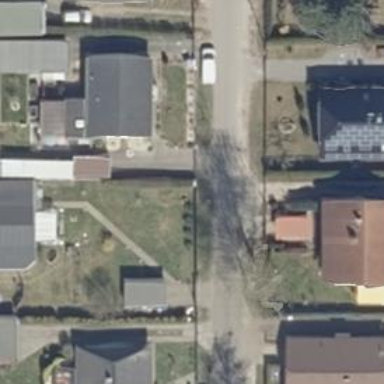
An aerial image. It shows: Asphalt road in residential area.